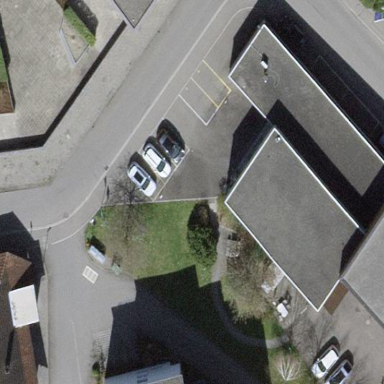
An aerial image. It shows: Street-side parking area.